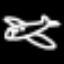
Label: airplane